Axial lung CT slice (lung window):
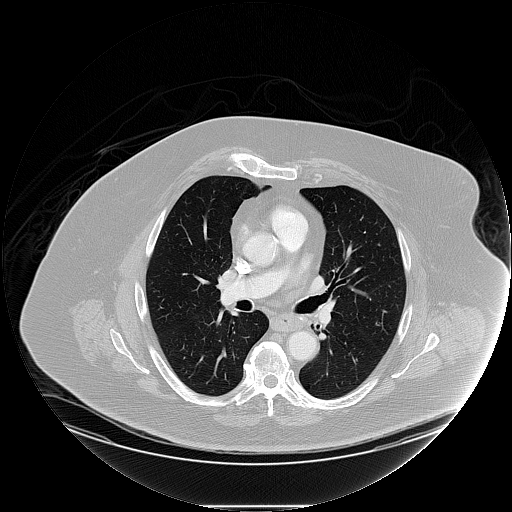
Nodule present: no